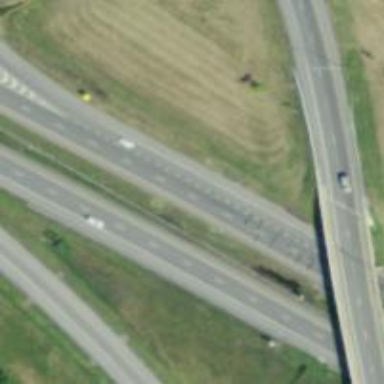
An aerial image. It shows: Motorway junction.